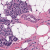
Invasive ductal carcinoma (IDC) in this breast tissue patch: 0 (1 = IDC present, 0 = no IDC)